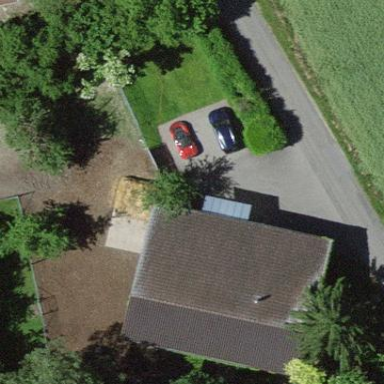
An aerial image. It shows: Barn.